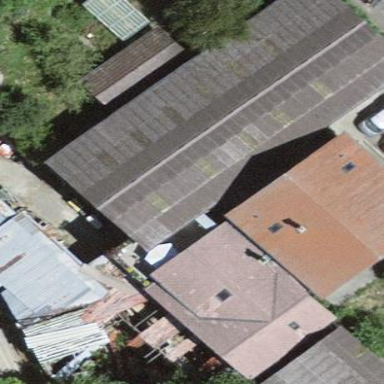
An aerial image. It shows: Shed.